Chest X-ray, PA view. Patient: 12 years old, sex M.
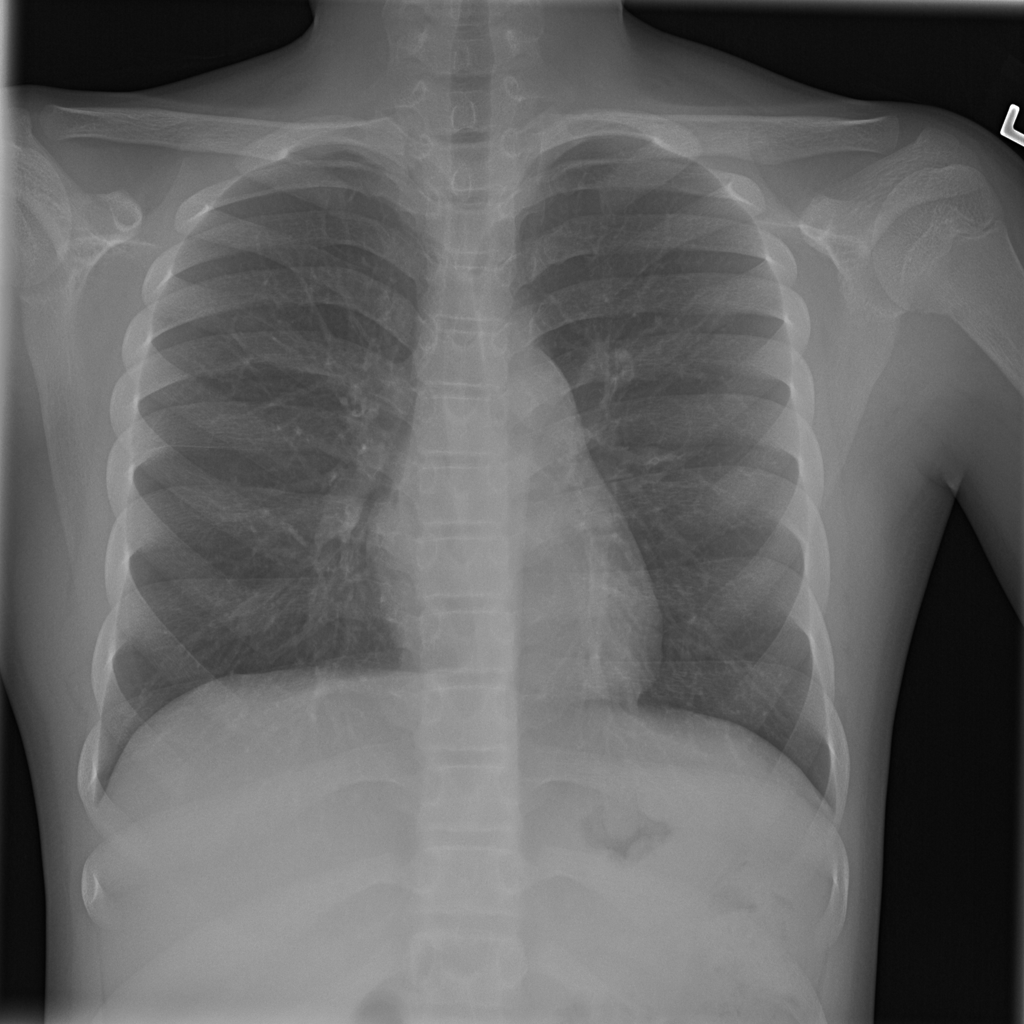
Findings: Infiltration